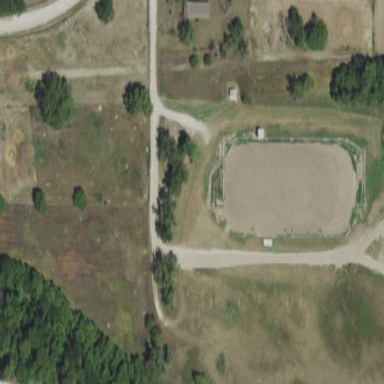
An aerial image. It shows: Rodeo stadium.